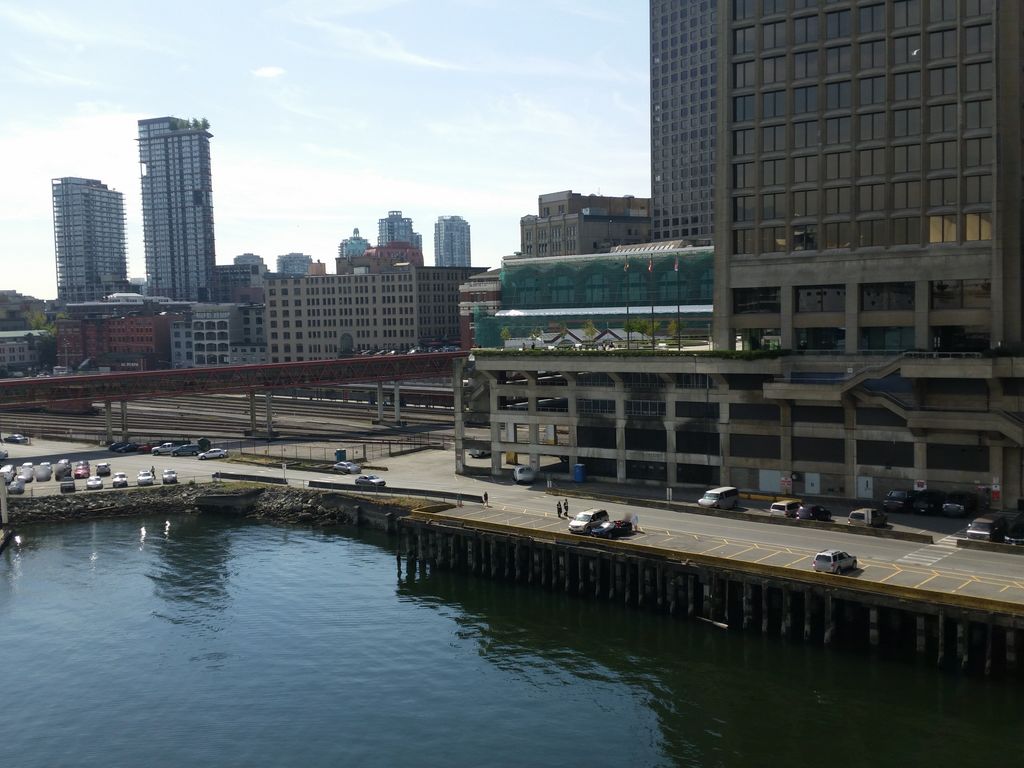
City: vancouver